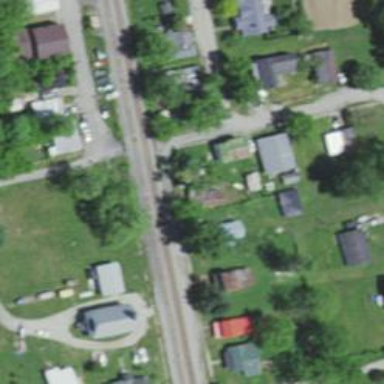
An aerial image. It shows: Railway level crossing.